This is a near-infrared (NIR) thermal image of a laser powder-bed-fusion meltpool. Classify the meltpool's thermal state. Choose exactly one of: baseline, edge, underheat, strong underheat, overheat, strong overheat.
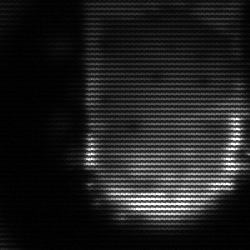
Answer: baseline